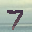
Label: 7